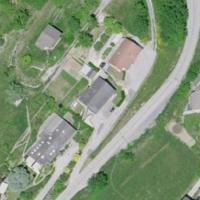
EUNIS habitat code: 54
Species observed at this site:
Apis mellifera